Question: I need to change the tab color of excel sheets with a particular color...something like this using ruby scripting
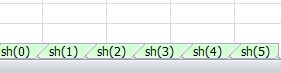
Answer: Here is an equivalent Ruby code using stdlib <URL> :
'''
require 'win32ole'
# create an instance of the Excel application object
excel = WIN32OLE.new('Excel.Application')
# make Excel visible
excel.visible = true
# open the excel from the desired path
wb = excel.workbooks.open("C:\Users\test.xlsx")
#iterate through each worksheet and color the tab as you want
1.upto(3).each do |i|
# getting the worksheet
wbs = wb.worksheets(i)
#color it
wbs.tab.color = 255
end
'''

Look documentation of <URL>.